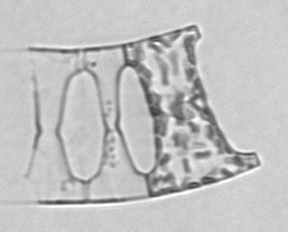
Label: Eucampia